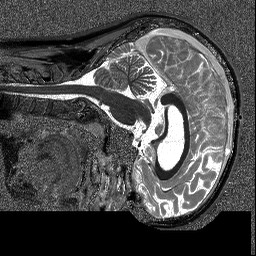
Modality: T1map
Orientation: sagittal
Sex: female